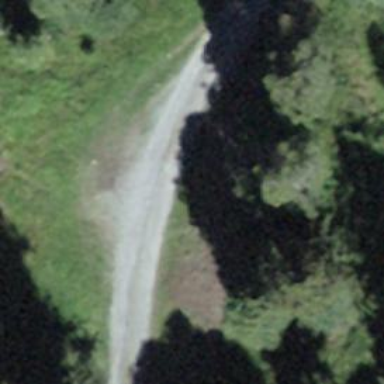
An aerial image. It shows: Downhill track road.